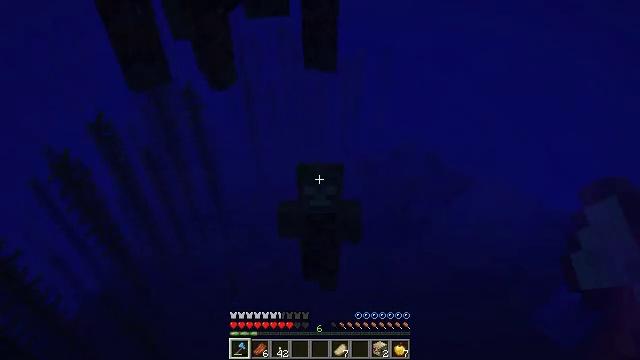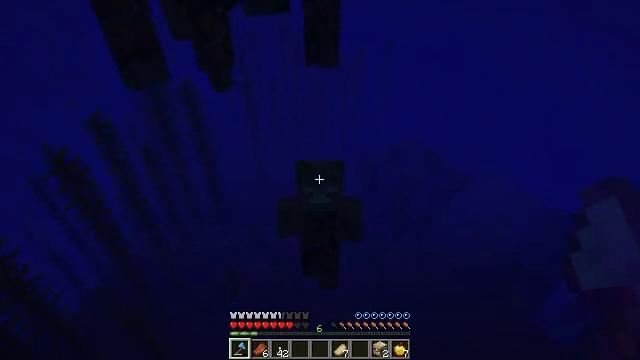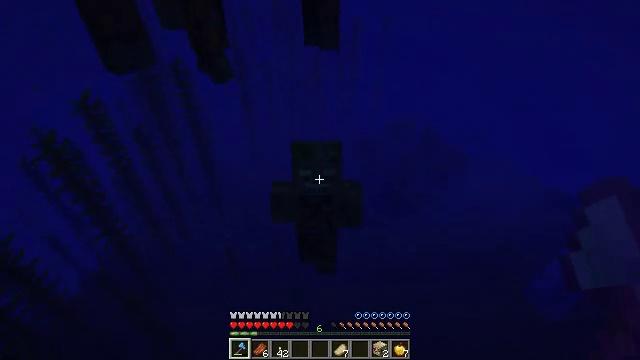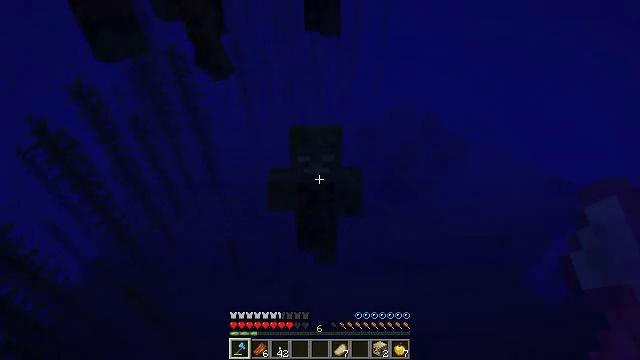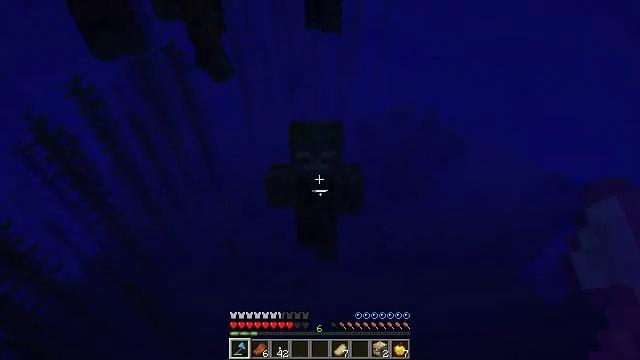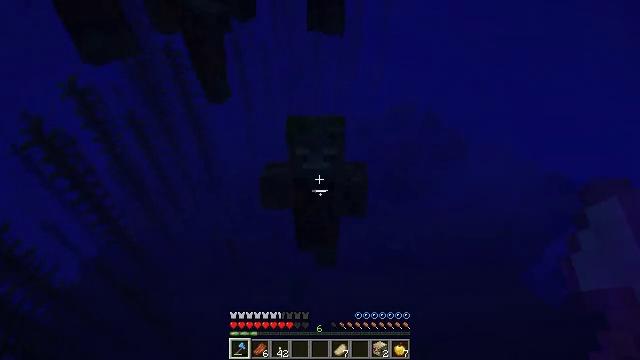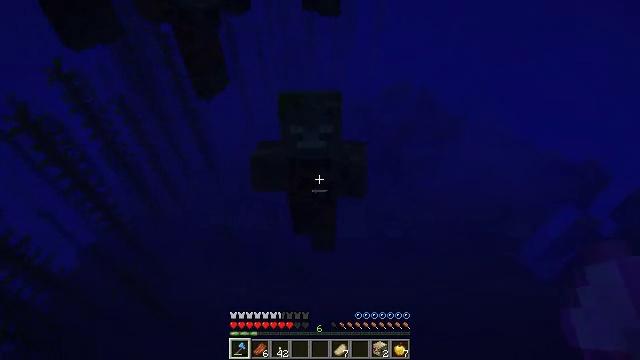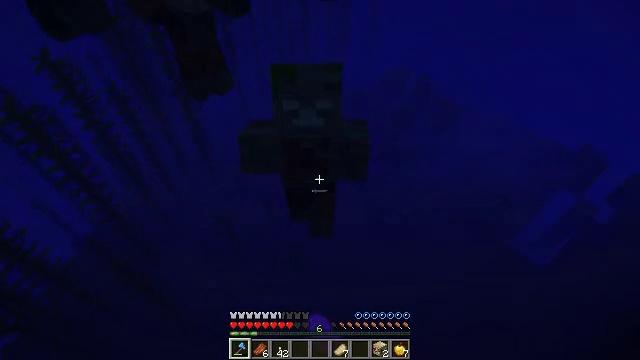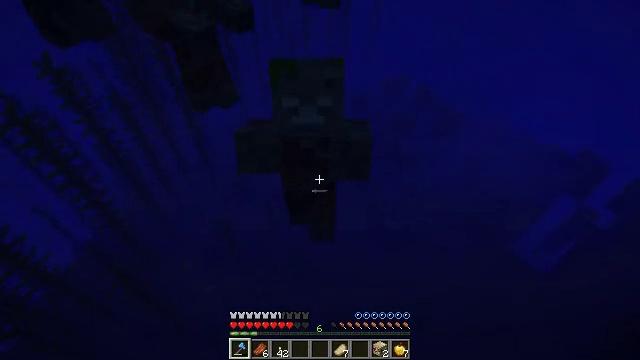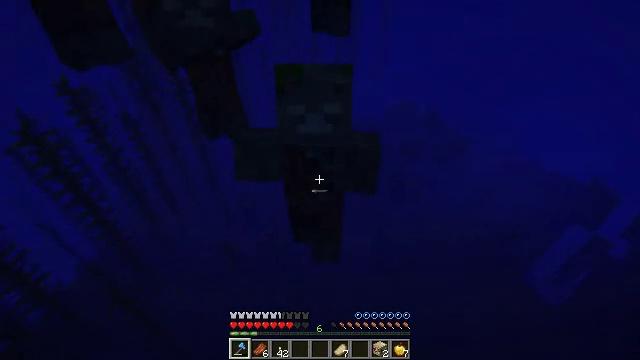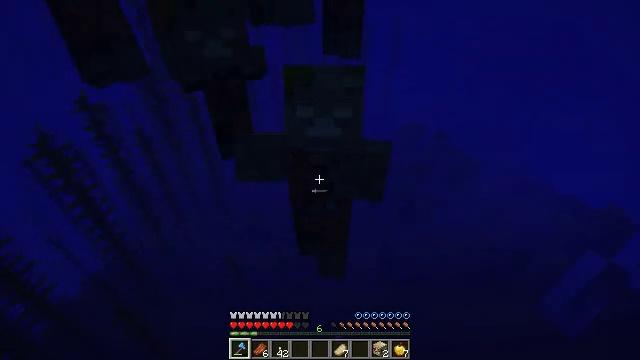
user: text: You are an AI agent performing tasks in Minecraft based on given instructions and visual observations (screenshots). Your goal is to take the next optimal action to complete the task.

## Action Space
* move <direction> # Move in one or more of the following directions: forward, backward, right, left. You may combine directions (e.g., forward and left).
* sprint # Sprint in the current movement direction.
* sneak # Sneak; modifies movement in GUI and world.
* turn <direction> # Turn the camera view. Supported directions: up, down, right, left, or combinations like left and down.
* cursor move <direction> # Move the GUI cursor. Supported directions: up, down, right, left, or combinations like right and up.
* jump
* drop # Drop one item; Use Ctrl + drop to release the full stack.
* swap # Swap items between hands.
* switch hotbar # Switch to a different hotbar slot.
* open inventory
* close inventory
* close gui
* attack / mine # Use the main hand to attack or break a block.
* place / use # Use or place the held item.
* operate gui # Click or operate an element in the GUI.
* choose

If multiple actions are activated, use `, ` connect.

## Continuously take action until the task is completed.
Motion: motion action
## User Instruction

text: Hunt the drowned.
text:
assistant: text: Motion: move forward
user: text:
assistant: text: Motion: move forward, turn down
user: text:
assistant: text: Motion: move forward, turn down
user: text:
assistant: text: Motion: move forward
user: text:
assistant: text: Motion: move forward
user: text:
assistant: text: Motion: turn right and down, attack / mine
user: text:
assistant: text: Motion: turn down, attack / mine
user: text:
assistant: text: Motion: move back, turn up, attack / mine
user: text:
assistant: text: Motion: move back, turn left and up
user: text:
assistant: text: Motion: move back, turn left and up
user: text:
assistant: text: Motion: no_op